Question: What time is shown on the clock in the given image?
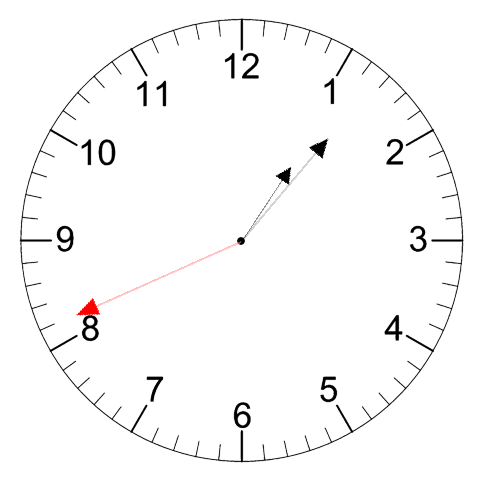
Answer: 01:06:41